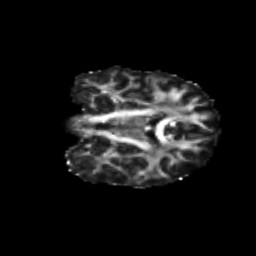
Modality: FA
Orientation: coronal
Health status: ill
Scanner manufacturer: siemens
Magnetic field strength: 3 T
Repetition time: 13.7 s
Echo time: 0.098 s